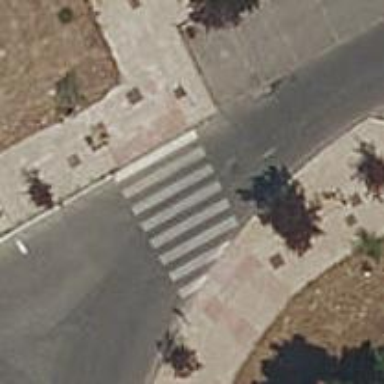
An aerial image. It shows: Uncontrolled crossing on the road.